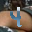
Label: 4